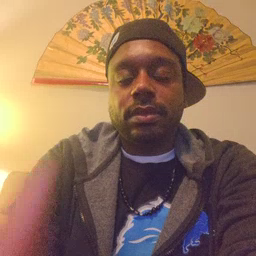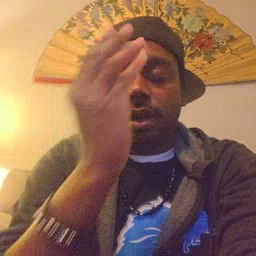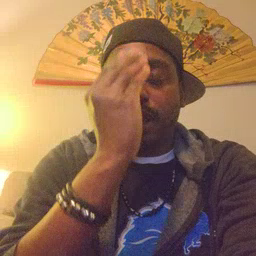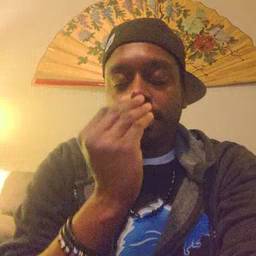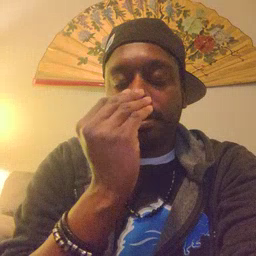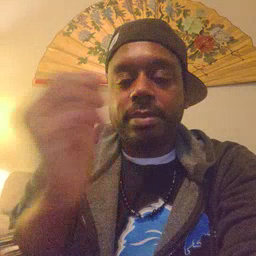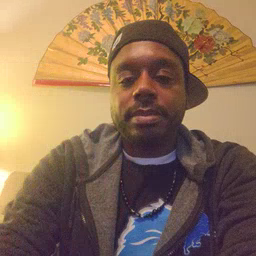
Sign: sleep